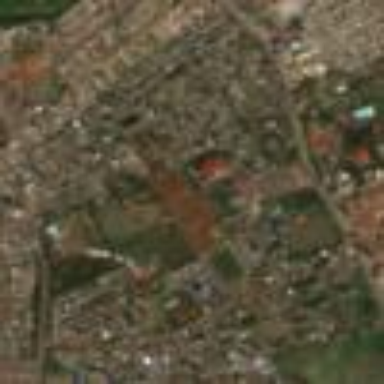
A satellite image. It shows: Urban village.